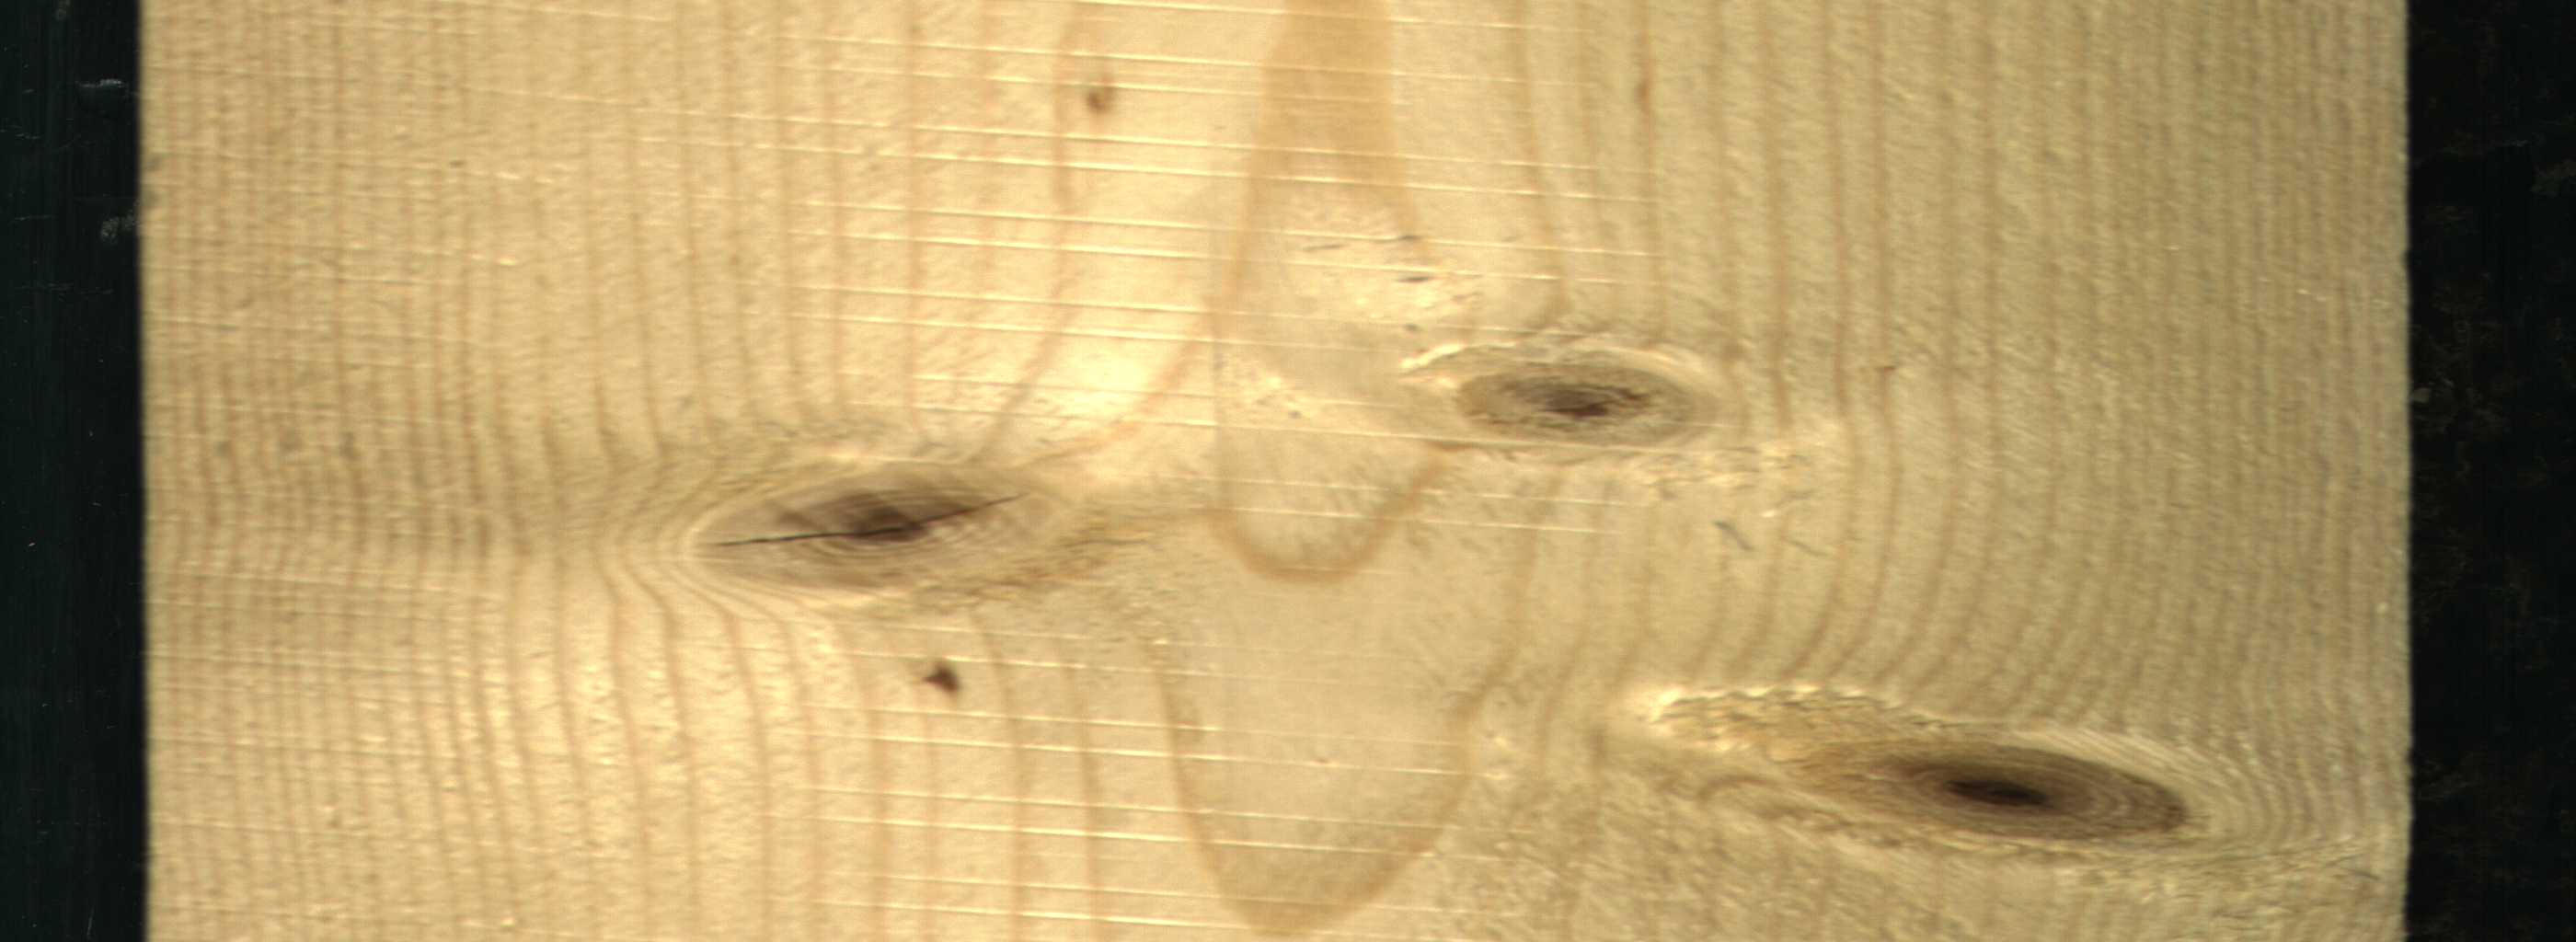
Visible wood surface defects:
knot_with_crack
Live_Knot
Live_Knot